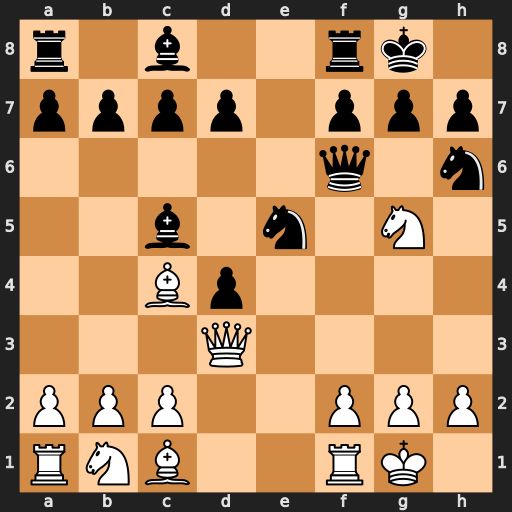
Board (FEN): r1b2rk1/pppp1ppp/5q1n/2b1n1N1/2Bp4/3Q4/PPP2PPP/RNB2RK1
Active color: w
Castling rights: -
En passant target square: -
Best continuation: Qxh7#